Question: appearance.setReason("lsbb");
i get to see the reason "lsbb" when i open signature properties but cant see it in the signature , it's the same for the name of the signer cause it's in arabic .it looks like:

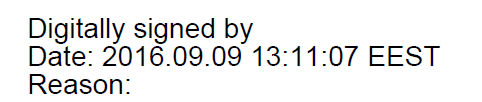
Answer: ok so i solved this by using
appearance.setLayer2Font(...)
and
appearance.setRunDirection(PdfWriter.RUN_DIRECTION_RTL)
that way my signature shows arabic letters and in the correct direction